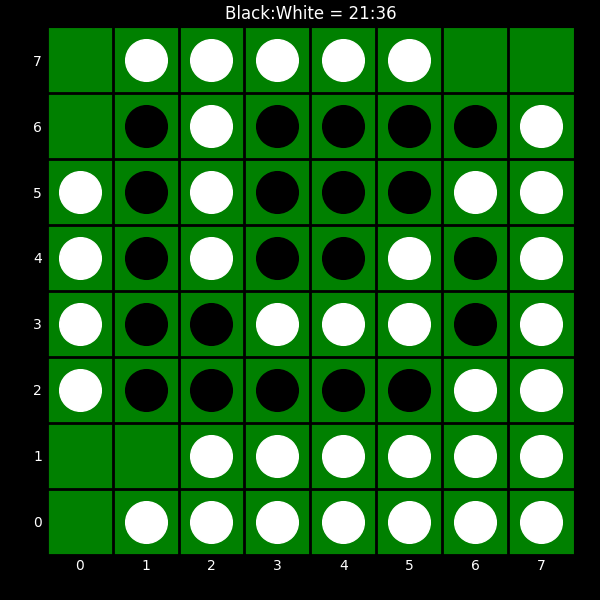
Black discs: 21
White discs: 36